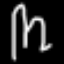
Label: fork